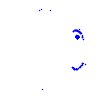
Particle: pion